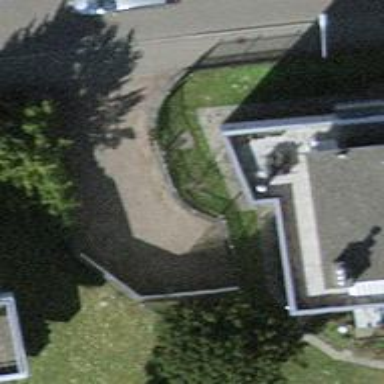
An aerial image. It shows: Parking entrance.